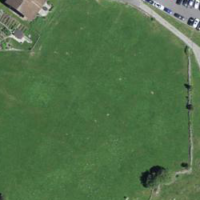
EUNIS habitat code: 26
Species observed at this site:
Achillea macrophylla